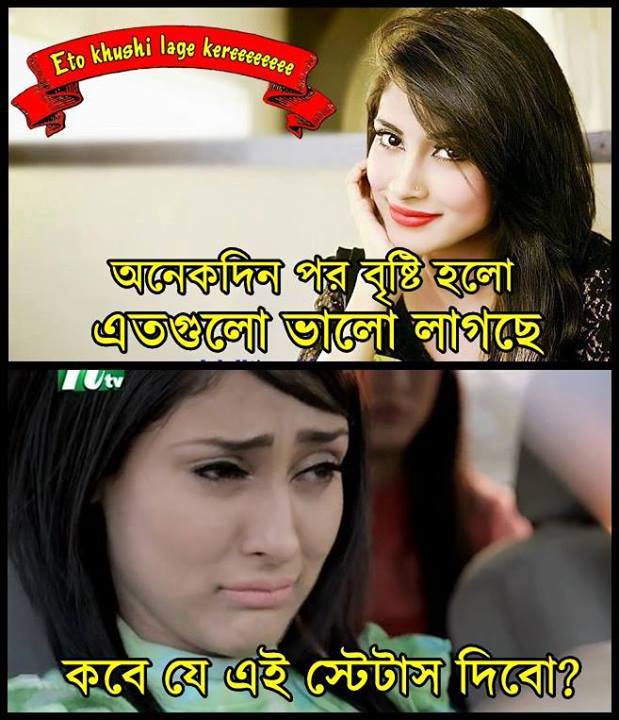
Caption: অনেকদিন পর বৃষ্টি হলো এতগুলো ভালো লাগছে কবে যে এই স্টেটাস দিবো?
Label: non-hate